Interaction volume radius: 5 \u00c5
Interaction volume height: 25 \u00c5
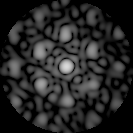
Disorder parameter: 0.575